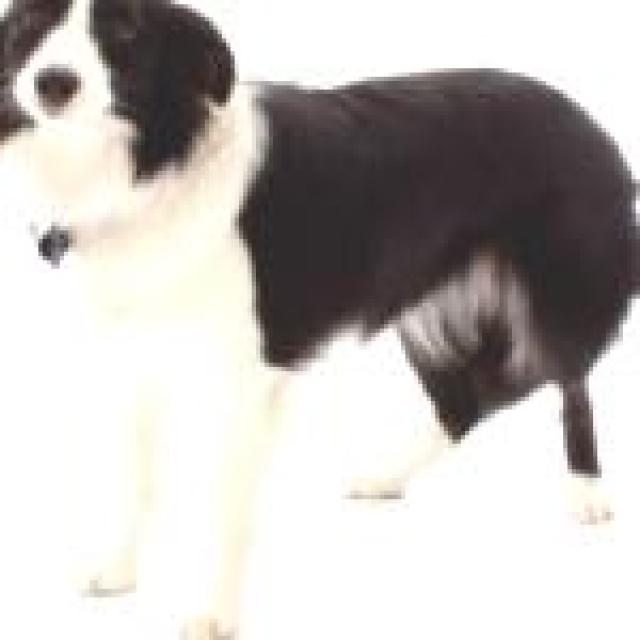
Healthy canine skin — no visible lesions, inflammation, or abnormalities. The skin and coat appear normal.